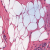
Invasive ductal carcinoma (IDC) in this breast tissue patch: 0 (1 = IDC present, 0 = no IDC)